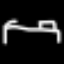
Label: bed